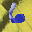
Label: 6